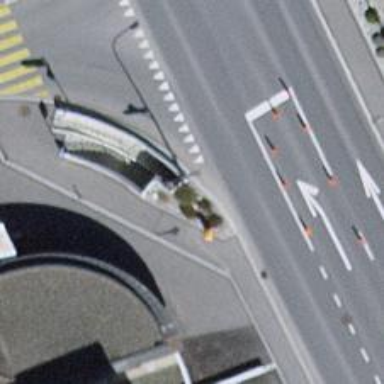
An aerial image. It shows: Footway on asphalt surface passing through tunnel.